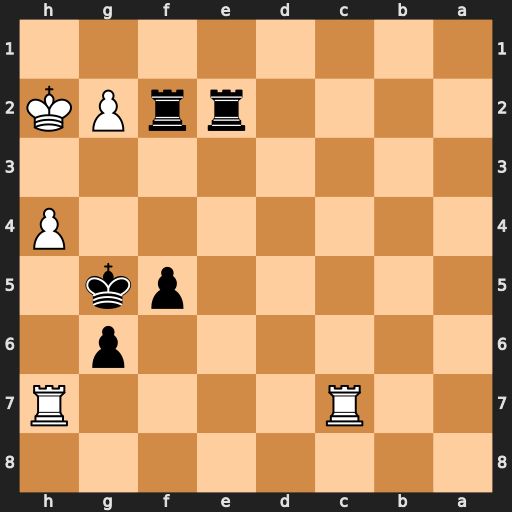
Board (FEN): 8/2R4R/6p1/5pk1/7P/8/4rrPK/8
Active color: b
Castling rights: -
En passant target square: -
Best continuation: Kg4 Rc4+ f4